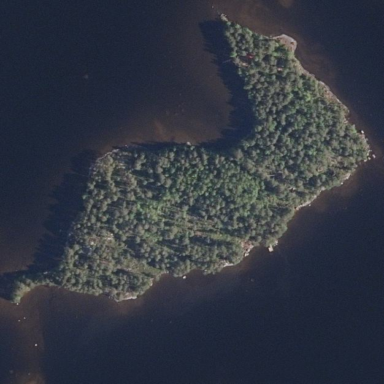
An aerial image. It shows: Island.